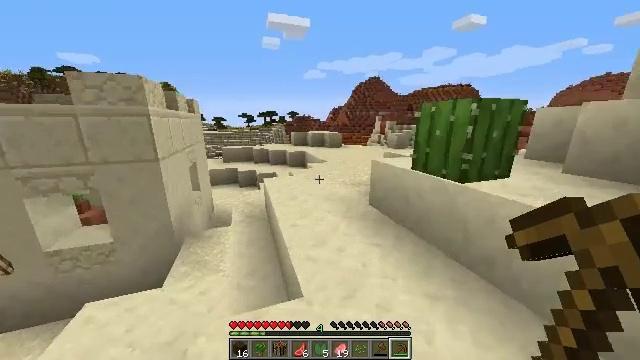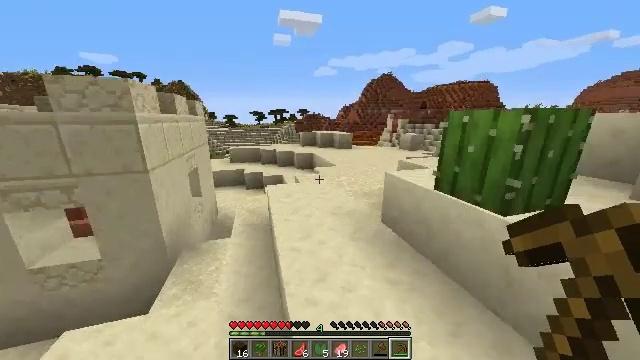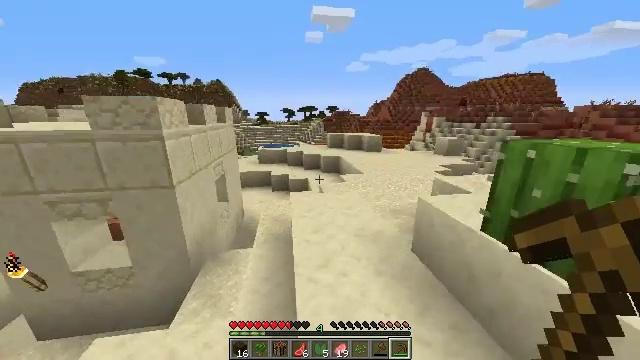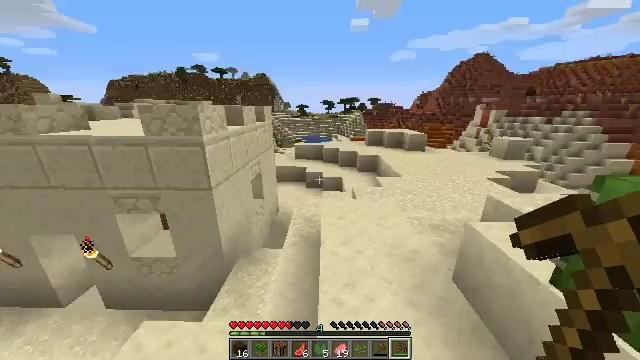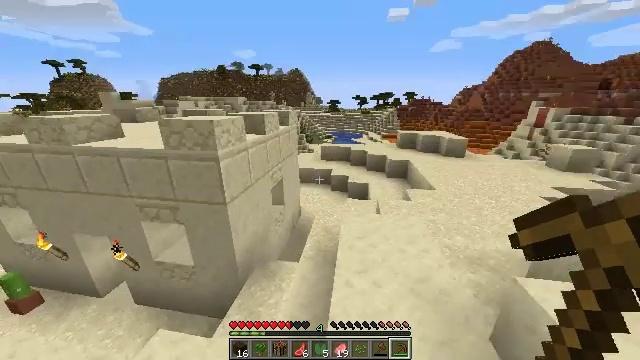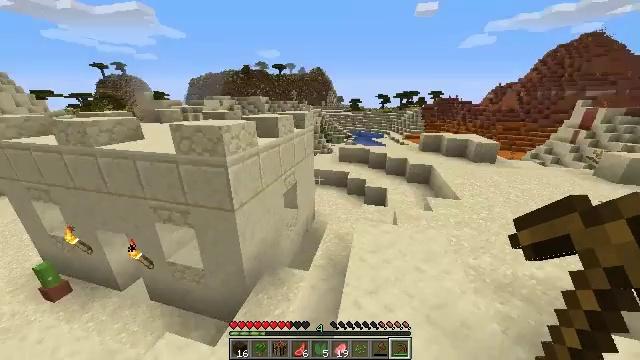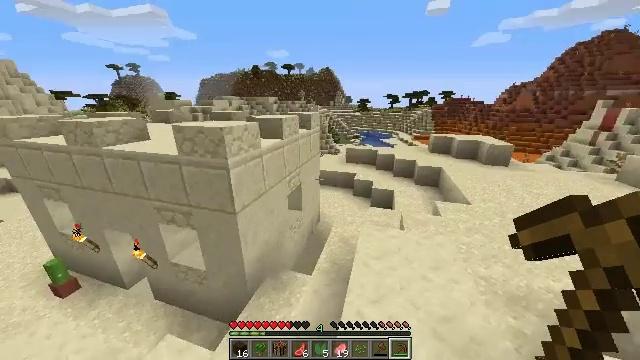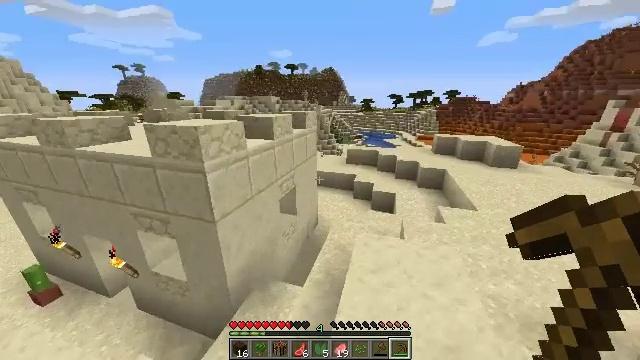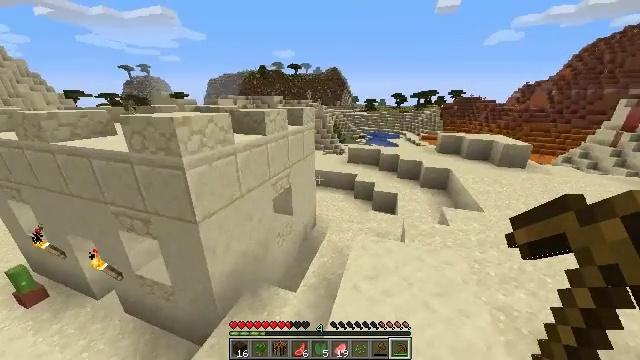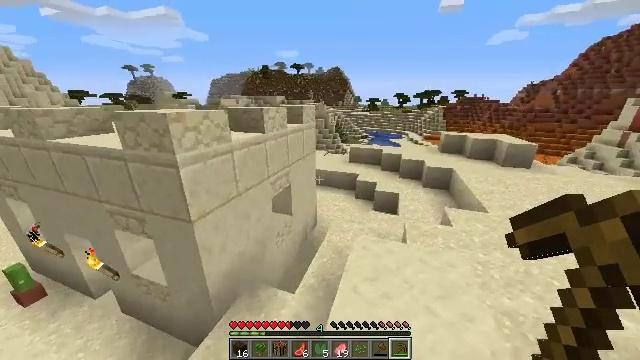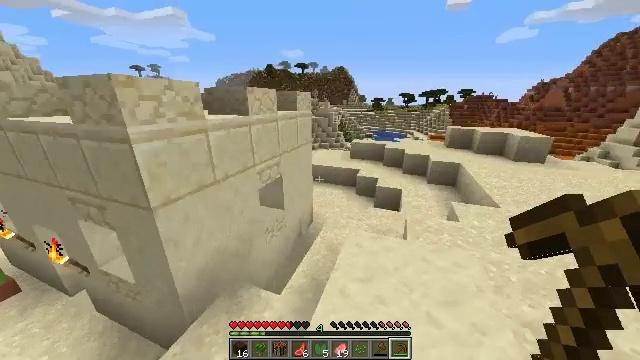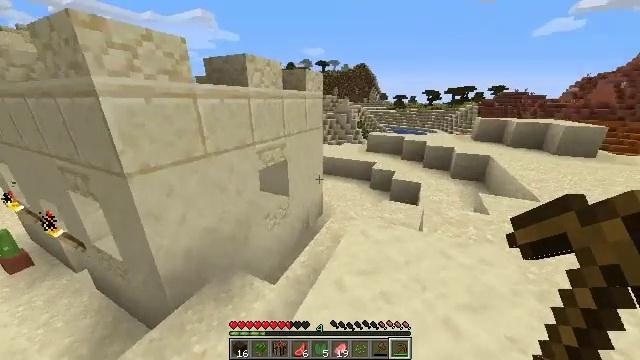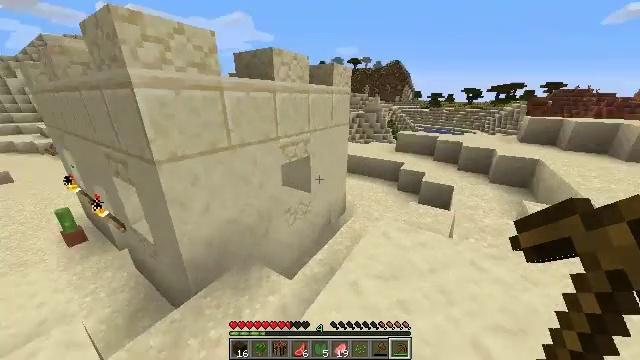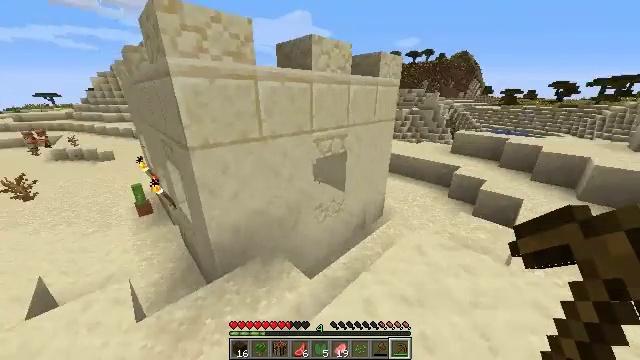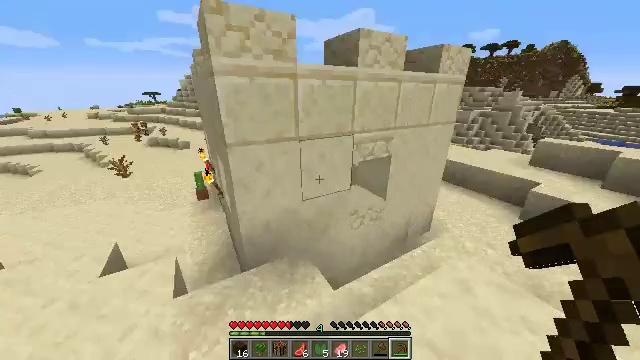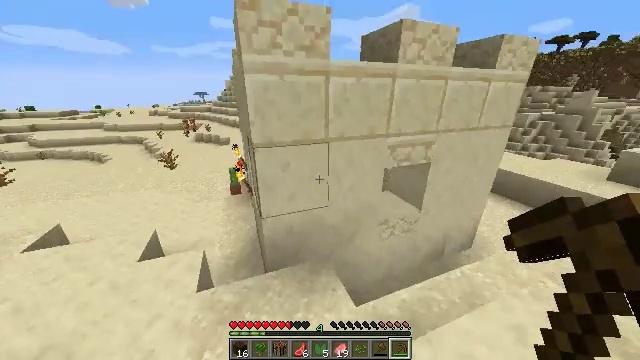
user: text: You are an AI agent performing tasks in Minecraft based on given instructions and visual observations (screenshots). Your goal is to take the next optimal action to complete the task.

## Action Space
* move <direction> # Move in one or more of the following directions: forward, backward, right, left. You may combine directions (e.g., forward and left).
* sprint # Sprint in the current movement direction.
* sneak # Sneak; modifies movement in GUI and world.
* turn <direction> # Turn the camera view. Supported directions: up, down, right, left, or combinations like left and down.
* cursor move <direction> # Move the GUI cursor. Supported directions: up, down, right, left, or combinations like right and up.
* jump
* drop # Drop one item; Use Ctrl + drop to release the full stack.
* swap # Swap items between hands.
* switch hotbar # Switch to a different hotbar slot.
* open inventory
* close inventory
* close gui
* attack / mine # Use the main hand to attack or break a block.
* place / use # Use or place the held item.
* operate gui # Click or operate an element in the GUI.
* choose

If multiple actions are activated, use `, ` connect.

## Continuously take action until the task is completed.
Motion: motion action
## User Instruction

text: Mine the potted cactus.
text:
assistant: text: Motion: move forward, turn left, jump
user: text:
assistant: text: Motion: move forward, turn left, jump
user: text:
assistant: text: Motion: move forward, turn left and down, jump
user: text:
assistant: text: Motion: move forward, turn left and down, jump
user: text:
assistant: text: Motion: move forward, turn left
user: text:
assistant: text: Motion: move forward, turn left
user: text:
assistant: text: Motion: move forward and move right
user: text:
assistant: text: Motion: move forward and move right
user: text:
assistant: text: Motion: move forward and move right
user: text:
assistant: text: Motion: move forward and move right, turn left
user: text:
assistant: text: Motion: move forward and move right, turn left
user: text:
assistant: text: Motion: move forward, turn left
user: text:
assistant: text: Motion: move forward, turn left
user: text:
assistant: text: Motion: move forward and move left, turn left
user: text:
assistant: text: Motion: move left, turn left
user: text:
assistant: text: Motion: move left, turn left
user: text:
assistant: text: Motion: move forward and move left, turn left
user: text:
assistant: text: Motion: move forward and move left
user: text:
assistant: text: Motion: move forward and move left
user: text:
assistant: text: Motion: move forward and move left
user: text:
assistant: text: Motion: move forward
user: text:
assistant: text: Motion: move forward, turn left
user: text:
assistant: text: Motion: move forward, sprint
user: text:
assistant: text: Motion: move forward, sprint
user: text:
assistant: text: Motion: move forward, sprint
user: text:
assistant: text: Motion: move forward, sprint
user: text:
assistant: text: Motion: move forward and move left
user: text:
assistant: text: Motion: move forward and move left
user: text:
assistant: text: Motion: move forward and move left
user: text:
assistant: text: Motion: move forward and move left, turn right